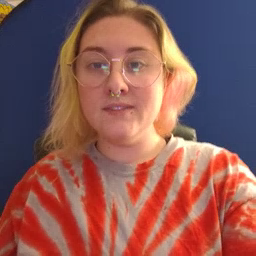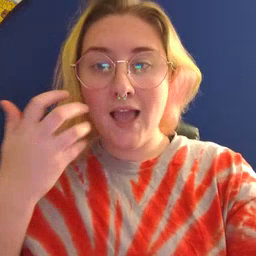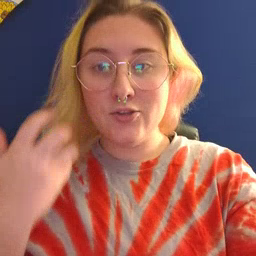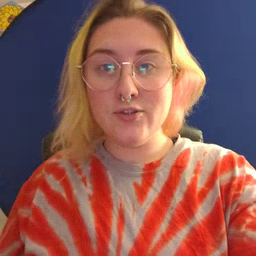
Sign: tiger